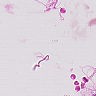
Metastatic tissue present: no